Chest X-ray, AP view. Patient: 57 years old, sex M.
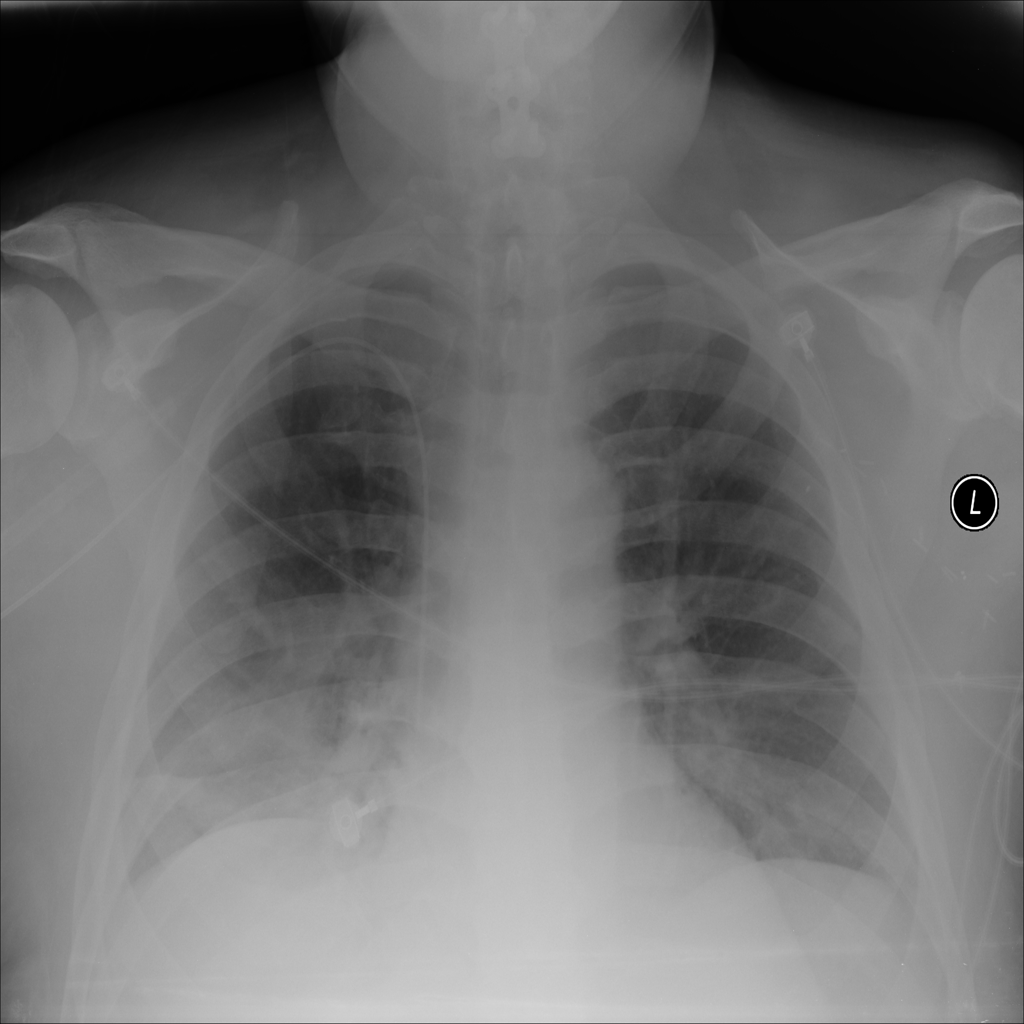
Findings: Atelectasis